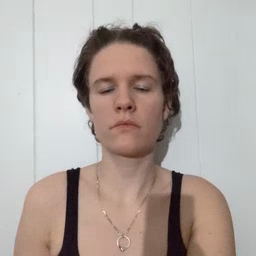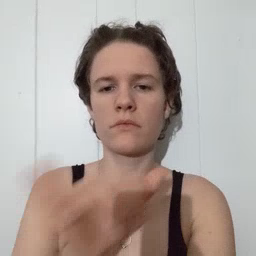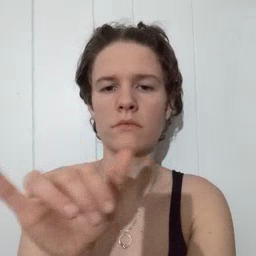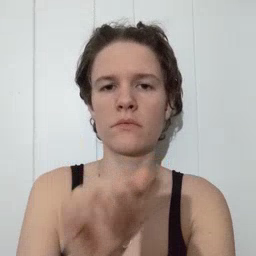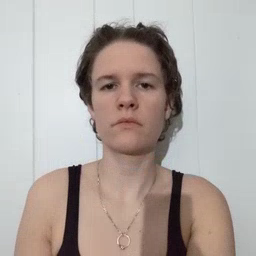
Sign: same